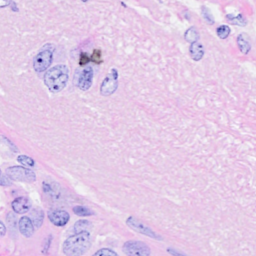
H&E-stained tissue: Breast